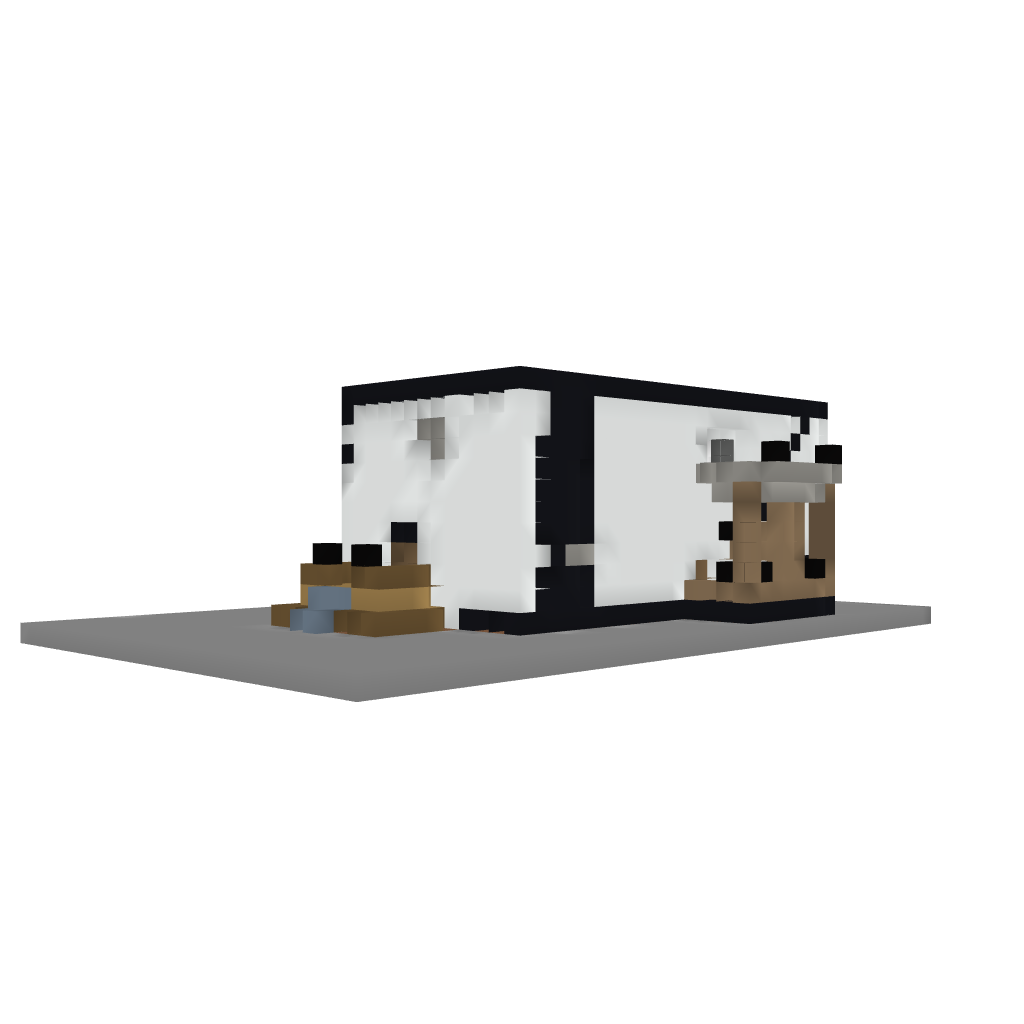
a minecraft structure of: modern house schematic